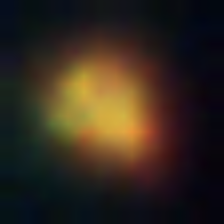
Taxon: NanoPlankton
Group: Other